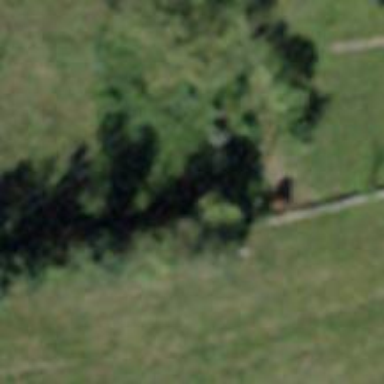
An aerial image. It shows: Hedge barrier.